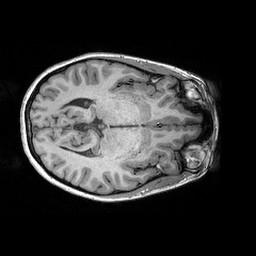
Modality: T1w
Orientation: axial
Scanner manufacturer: siemens
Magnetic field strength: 3 T
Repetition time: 2.3 s
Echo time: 0.00298 s